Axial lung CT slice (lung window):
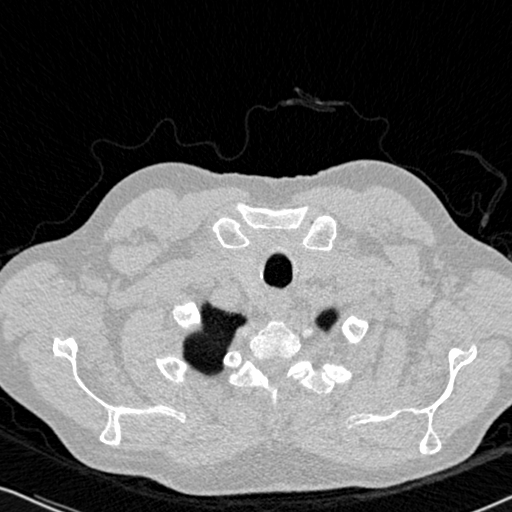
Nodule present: no